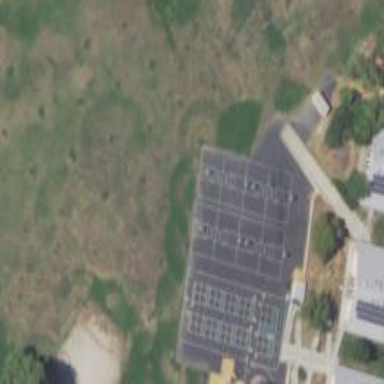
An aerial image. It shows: Basketball court located in leisure land pitch.